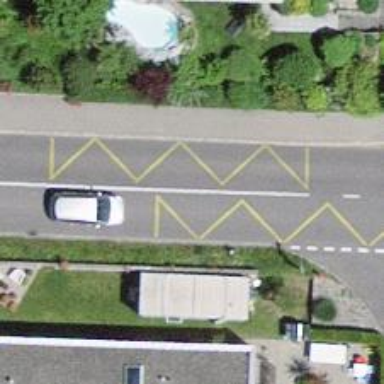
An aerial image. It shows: Public transport stop position.